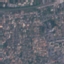
Land use / land cover class: Residential